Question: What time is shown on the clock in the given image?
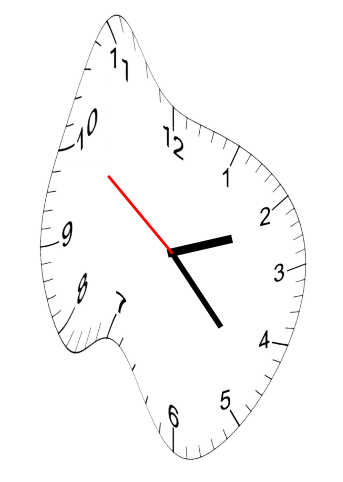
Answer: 02:22:51